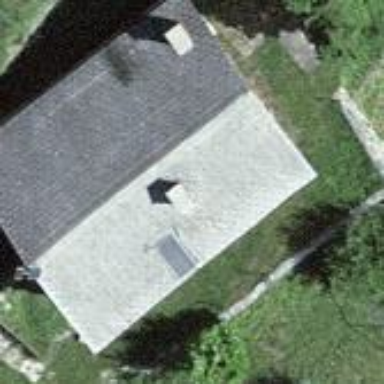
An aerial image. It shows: Simple house.